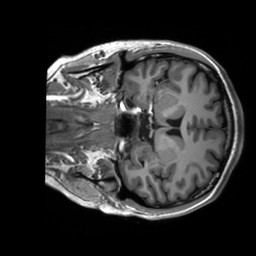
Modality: T1w
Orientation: coronal
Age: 23
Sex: female
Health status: healthy
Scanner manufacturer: siemens
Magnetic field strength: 3 T
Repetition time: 2.53 s
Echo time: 0.00227 s